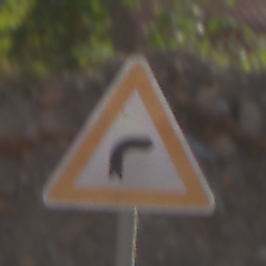
Verkehrszeichen: KurveRechts
Umgebung: Outdoor, Suburban
Tageszeit: MorningAfternoon
Wetter: PartlyCloudy
Licht: Natural
Jahreszeit: NotSpecified
Kontrast: HighContrast